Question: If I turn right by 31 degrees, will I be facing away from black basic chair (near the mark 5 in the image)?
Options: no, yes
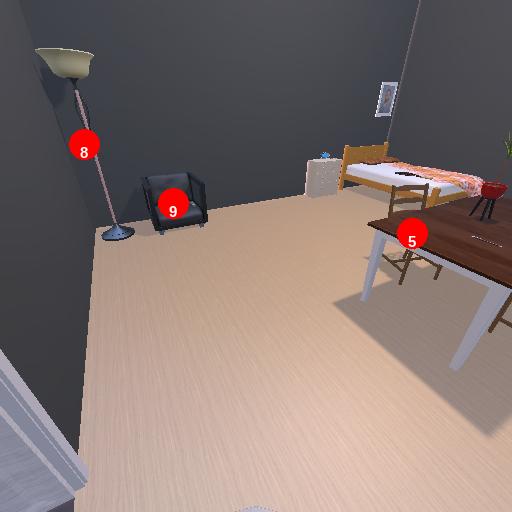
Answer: no